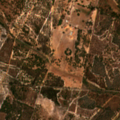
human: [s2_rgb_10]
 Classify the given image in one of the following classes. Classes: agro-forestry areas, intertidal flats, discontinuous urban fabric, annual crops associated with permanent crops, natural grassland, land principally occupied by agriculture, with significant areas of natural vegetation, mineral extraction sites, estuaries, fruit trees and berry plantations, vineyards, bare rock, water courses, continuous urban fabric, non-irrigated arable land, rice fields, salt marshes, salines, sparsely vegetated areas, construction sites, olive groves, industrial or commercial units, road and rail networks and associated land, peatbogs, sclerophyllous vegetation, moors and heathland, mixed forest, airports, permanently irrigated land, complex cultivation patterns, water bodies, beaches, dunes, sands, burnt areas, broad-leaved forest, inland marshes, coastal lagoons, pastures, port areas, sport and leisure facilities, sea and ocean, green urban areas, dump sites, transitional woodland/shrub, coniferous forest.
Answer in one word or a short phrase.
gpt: land principally occupied by agriculture, with significant areas of natural vegetation, agro-forestry areas, broad-leaved forest, transitional woodland/shrub